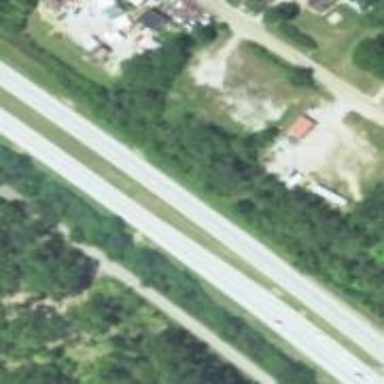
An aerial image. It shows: Trunk highway with expressway features.